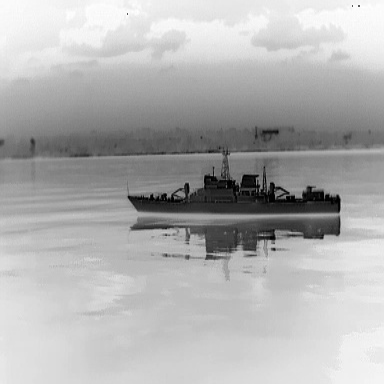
There is a warship in the infrared image.